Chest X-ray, AP view. Patient: 29 years old, sex M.
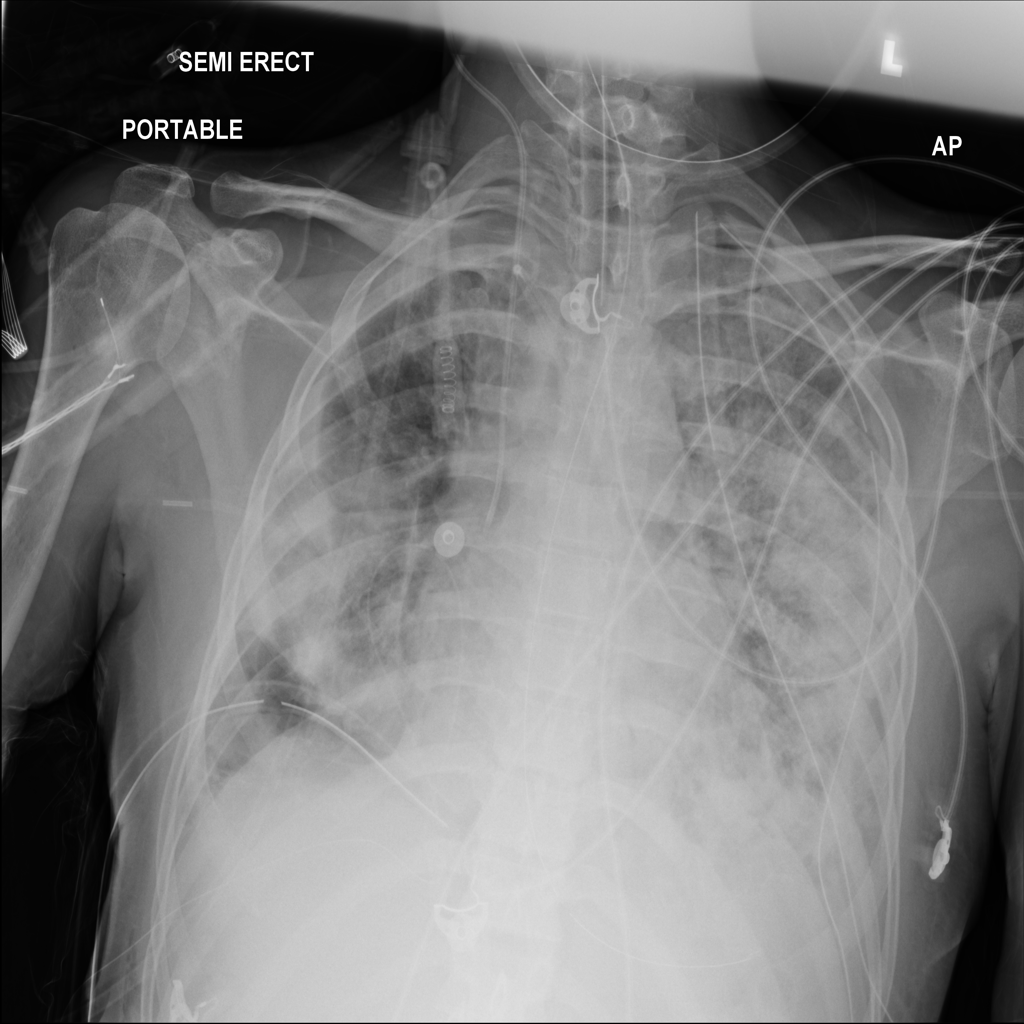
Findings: Infiltration